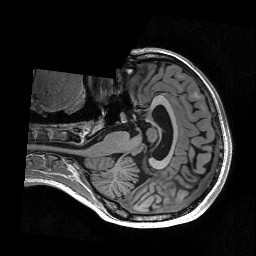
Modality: T1w
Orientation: axial
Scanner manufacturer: siemens
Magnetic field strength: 3 T
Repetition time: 2.53 s
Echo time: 0.00267 s